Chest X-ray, PA view. Patient: 58 years old, sex F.
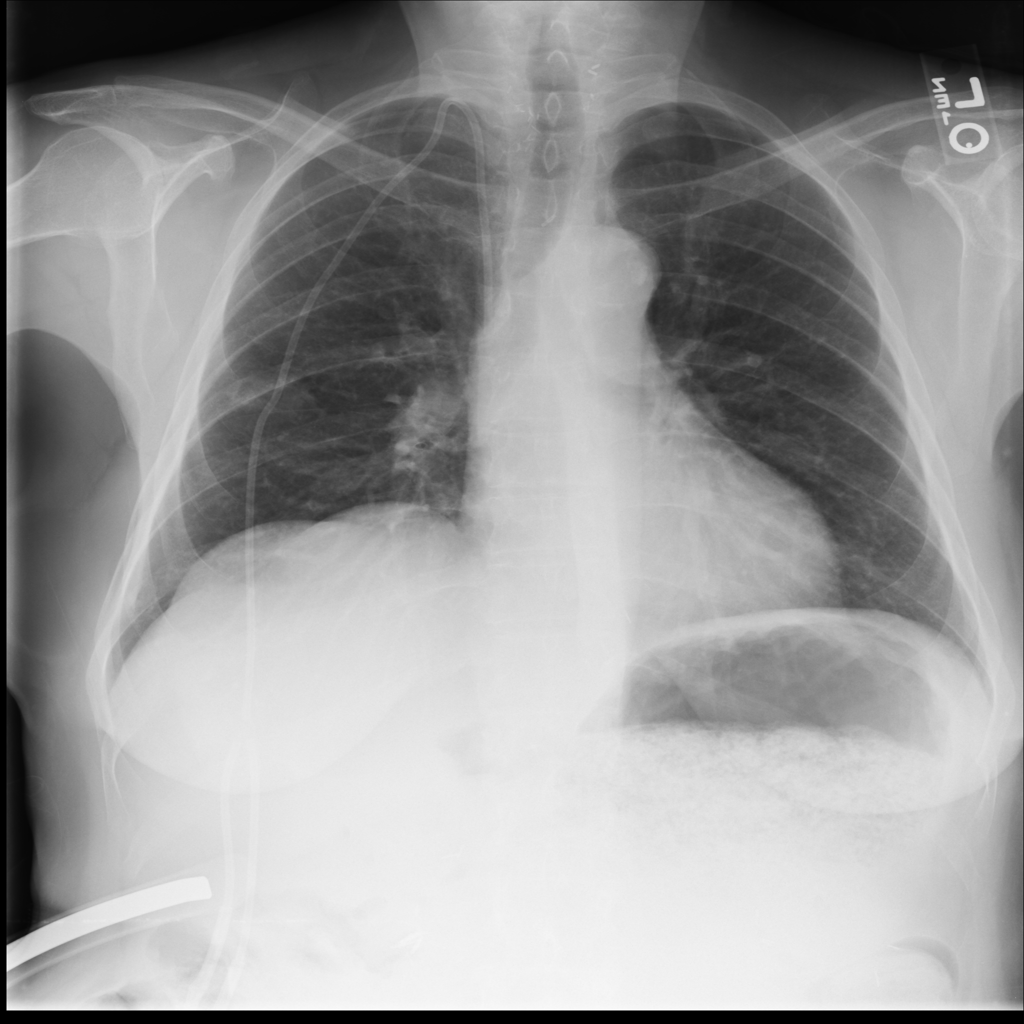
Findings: No Finding